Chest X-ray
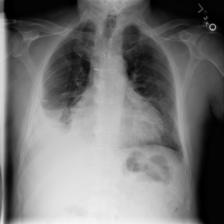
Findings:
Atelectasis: positive
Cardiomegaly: positive
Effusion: positive
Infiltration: negative
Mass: negative
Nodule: negative
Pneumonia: negative
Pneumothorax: negative
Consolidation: negative
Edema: negative
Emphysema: negative
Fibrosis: negative
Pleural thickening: negative
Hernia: negative